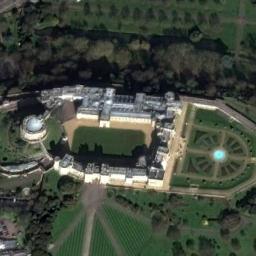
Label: palace